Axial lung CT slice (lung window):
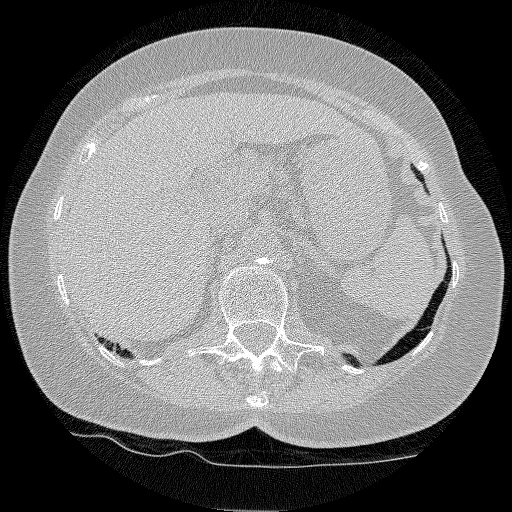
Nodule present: no